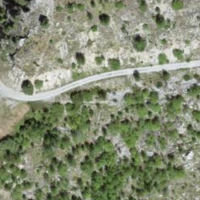
EUNIS habitat code: 43
Species observed at this site:
Chamaenerion angustifolium
Epipactis helleborine